Interaction volume radius: 5 \u00c5
Interaction volume height: 30 \u00c5
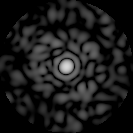
Disorder parameter: 0.8098